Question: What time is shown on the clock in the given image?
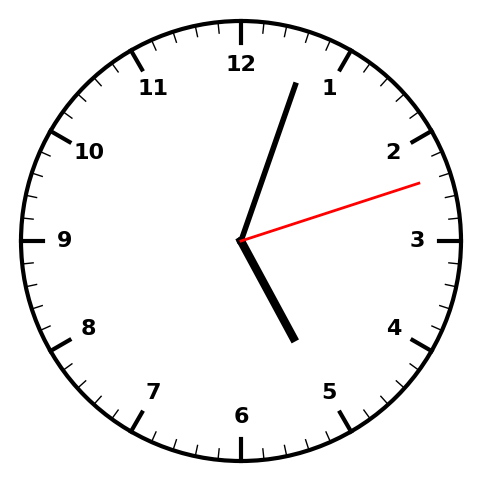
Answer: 05:03:12